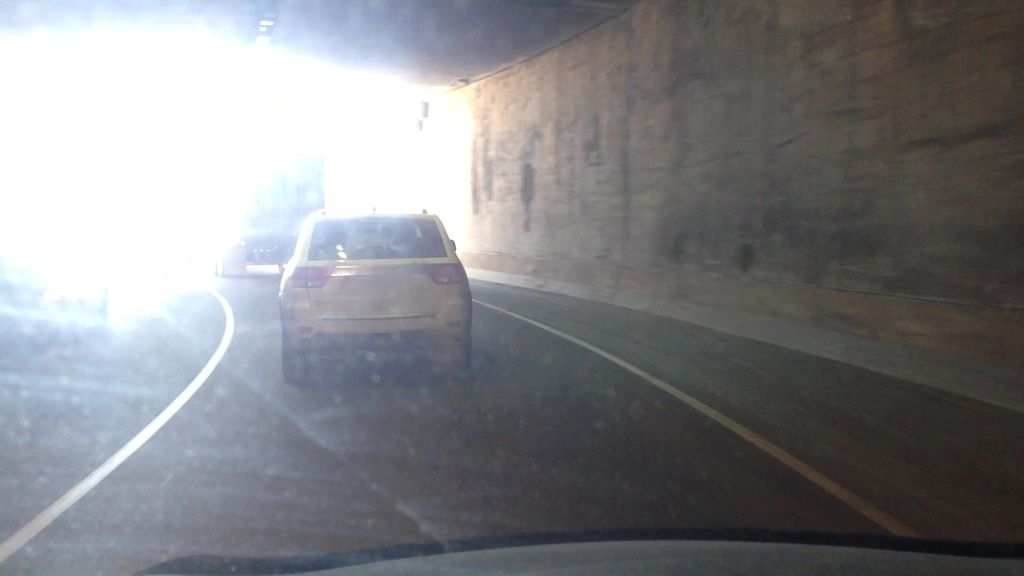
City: montreal